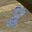
Label: 8